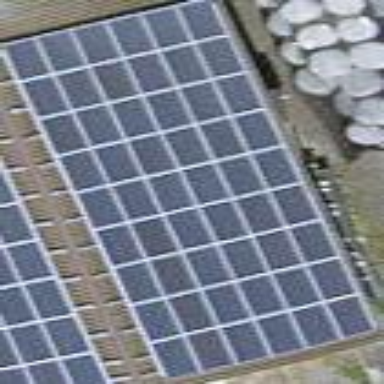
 consisting of solar photovoltaic panels."